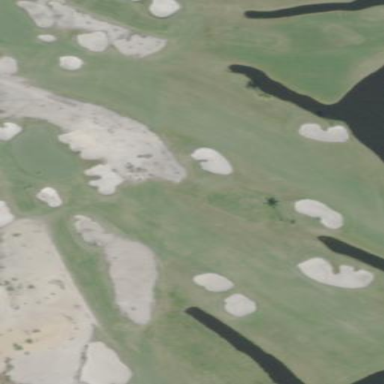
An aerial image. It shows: Grassy area designated as golf fairway.